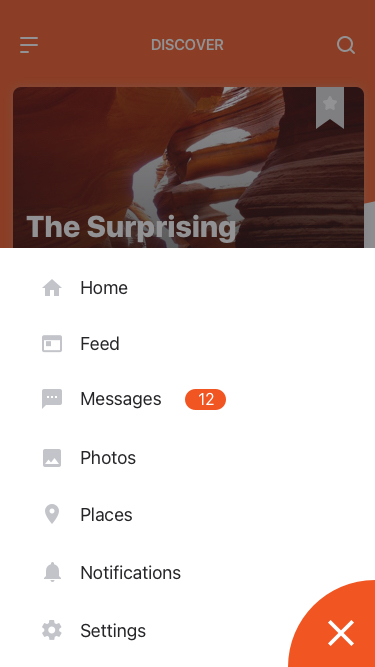
Text in this UI design:
Photos
Places
Notifications
Settings
Messages
12
Feed
Home